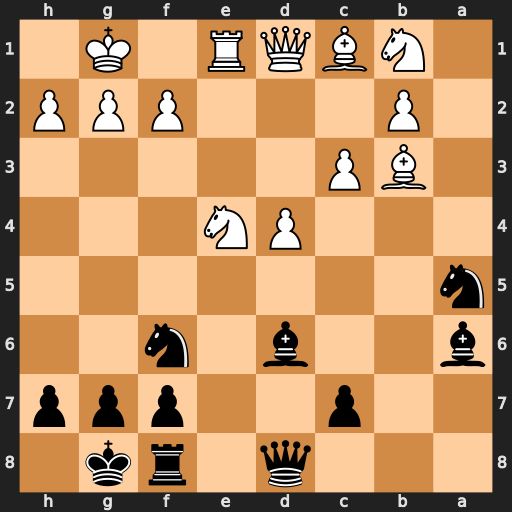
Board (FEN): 3q1rk1/2p2ppp/b2b1n2/n7/3PN3/1BP5/1P3PPP/1NBQR1K1
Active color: b
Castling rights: -
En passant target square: -
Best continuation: Nxe4 Rxe4 Nxb3 Qxb3 Bd3